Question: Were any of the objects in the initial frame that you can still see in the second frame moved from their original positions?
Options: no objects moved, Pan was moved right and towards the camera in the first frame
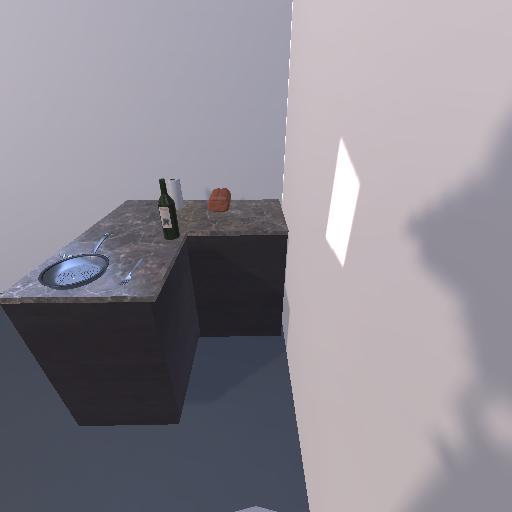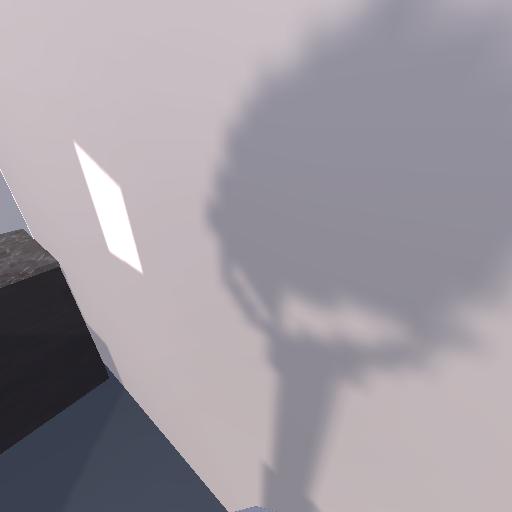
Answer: no objects moved